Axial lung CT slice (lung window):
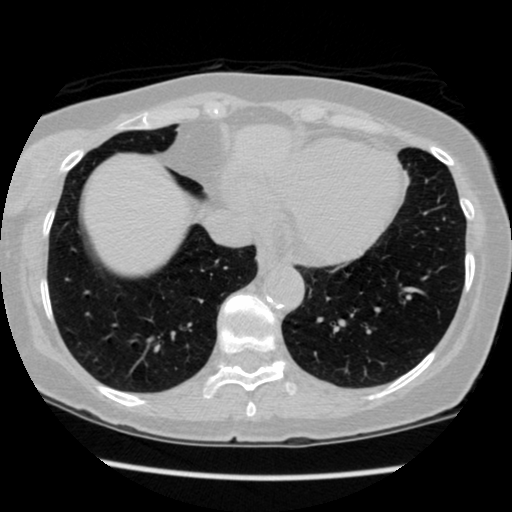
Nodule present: no